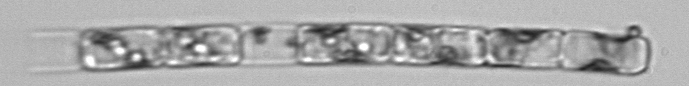
Label: Guinardia_delicatula_TAG_internal_parasite